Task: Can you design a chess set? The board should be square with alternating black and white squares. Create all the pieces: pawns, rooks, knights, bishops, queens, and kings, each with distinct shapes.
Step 1438:
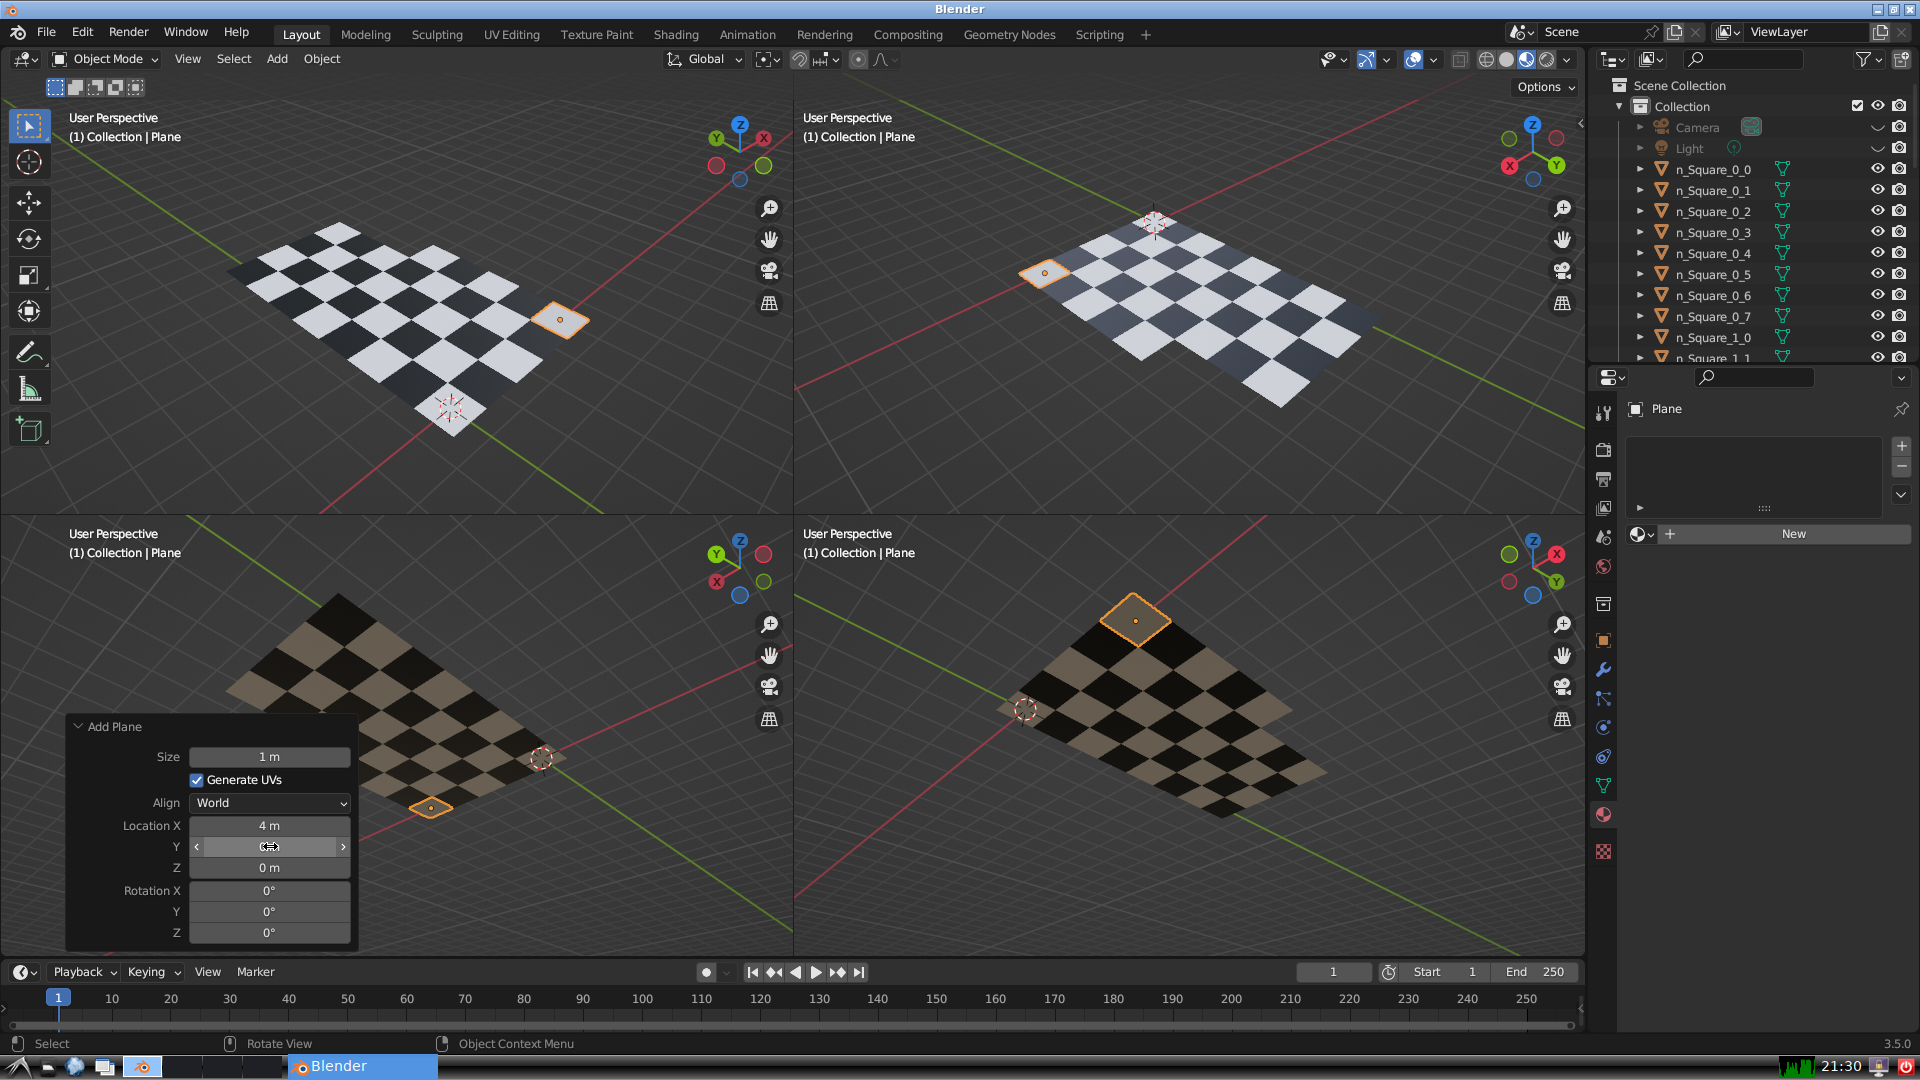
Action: click: no